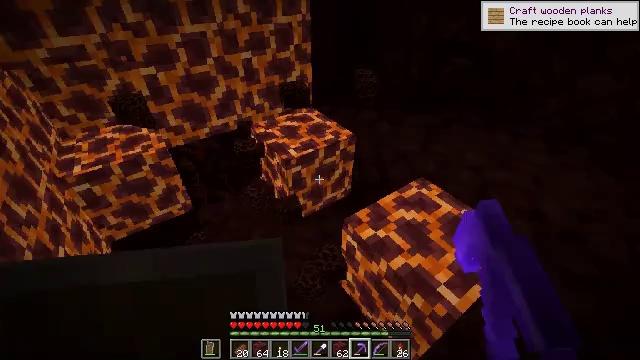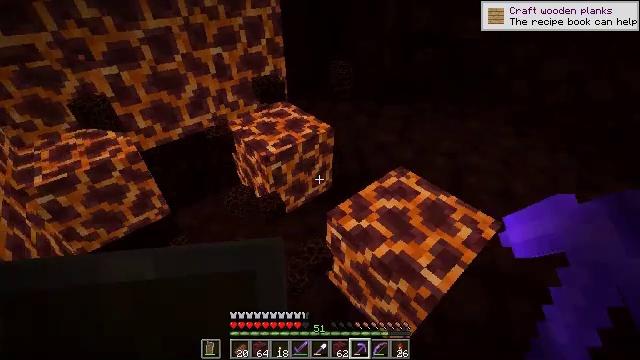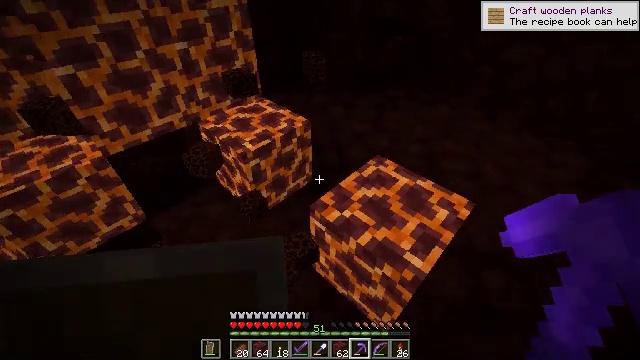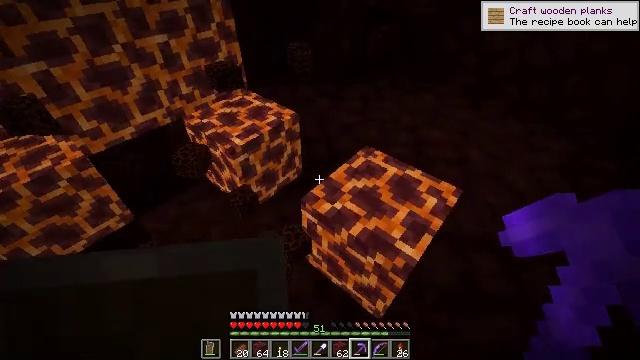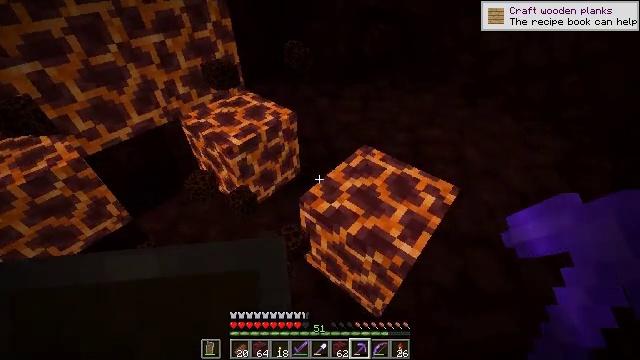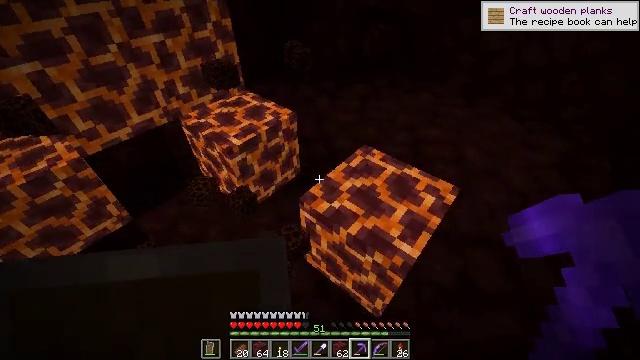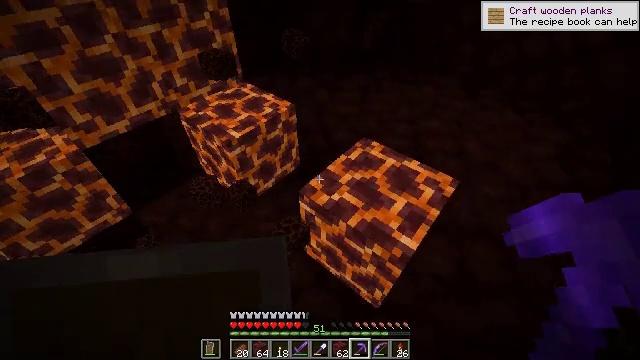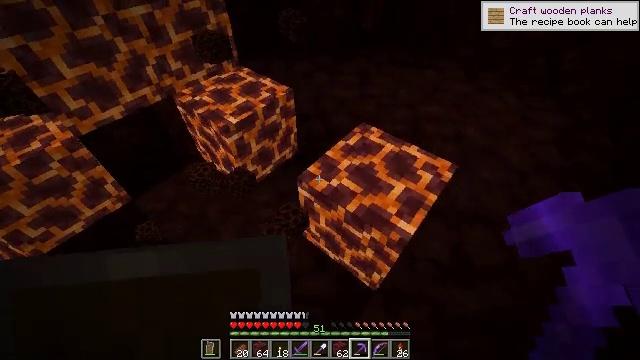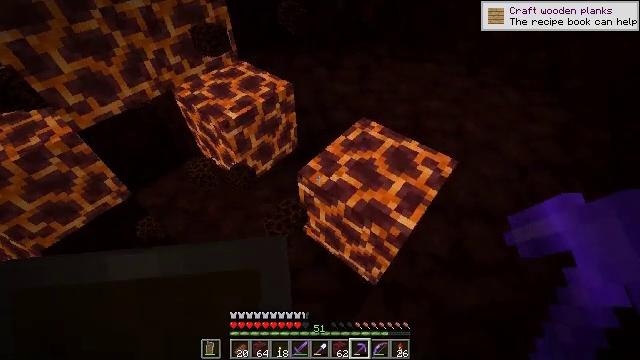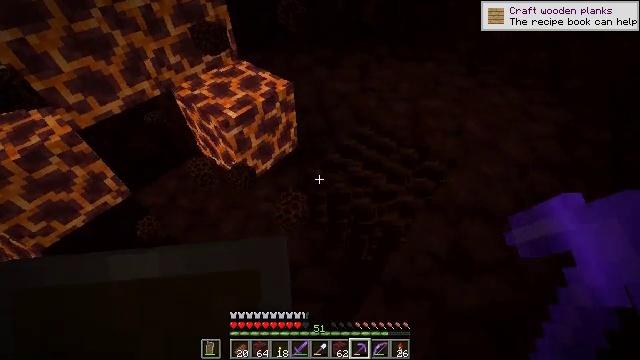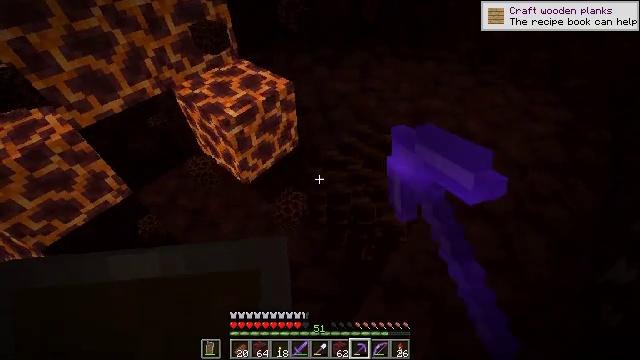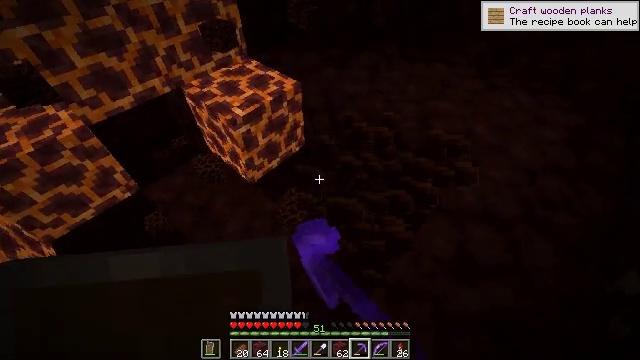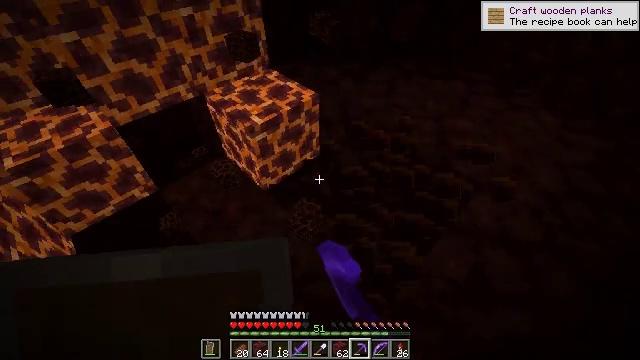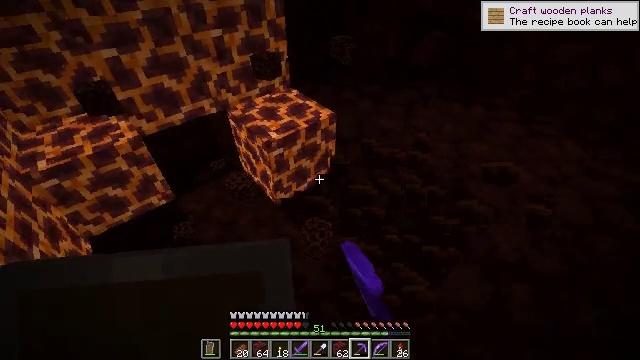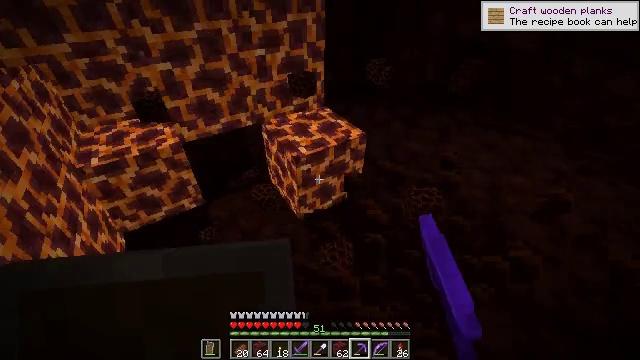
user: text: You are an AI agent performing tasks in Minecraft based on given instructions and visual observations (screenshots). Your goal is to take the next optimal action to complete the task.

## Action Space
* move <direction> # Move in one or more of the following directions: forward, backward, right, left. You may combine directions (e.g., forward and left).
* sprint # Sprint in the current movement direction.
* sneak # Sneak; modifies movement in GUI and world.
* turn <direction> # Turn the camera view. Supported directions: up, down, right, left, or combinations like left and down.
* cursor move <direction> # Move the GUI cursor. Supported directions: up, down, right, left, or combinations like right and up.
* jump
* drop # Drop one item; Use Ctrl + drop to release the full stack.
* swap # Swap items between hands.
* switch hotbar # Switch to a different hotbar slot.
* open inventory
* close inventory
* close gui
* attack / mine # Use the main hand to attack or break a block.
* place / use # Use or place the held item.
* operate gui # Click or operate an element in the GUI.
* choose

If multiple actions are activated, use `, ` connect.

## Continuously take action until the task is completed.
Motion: motion action
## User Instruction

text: Break the netherrack block.
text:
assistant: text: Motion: turn right and down
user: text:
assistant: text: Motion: turn right and down
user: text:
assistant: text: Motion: turn right and down
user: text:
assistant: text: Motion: no_op
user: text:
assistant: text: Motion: no_op
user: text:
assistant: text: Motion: turn down
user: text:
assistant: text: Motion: turn down
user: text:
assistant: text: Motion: turn down
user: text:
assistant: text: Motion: attack / mine
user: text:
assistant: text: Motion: attack / mine
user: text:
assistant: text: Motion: turn left, attack / mine
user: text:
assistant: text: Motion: turn left and up
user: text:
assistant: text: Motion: turn left and up
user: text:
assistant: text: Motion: turn left and up
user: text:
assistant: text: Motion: no_op